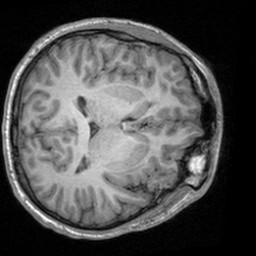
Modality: T1w
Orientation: axial
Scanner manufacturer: siemens
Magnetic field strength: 3 T
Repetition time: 1.9 s
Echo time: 0.00226 s